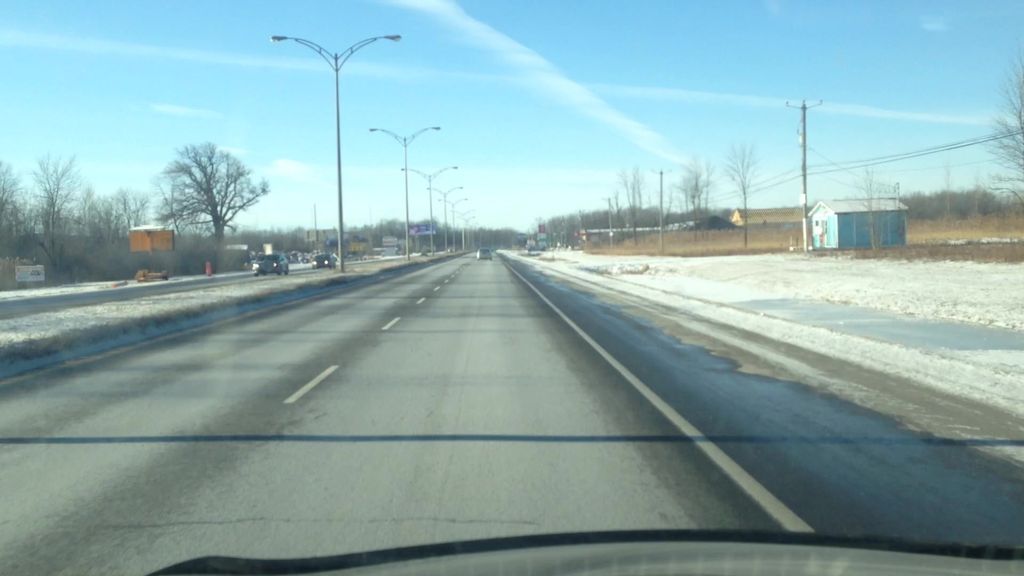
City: montreal